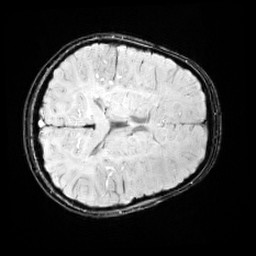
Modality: SWI
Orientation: axial
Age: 9
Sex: female
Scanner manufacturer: siemens
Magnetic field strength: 3 T
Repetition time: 0.027 s
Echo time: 0.02 s